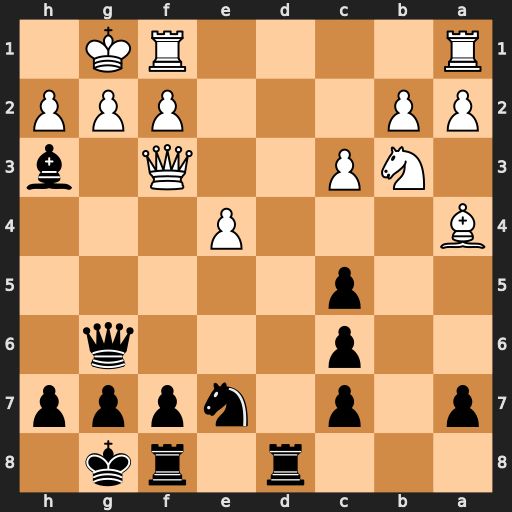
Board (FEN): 3r1rk1/p1p1nppp/2p3q1/2p5/B3P3/1NP2Q1b/PP3PPP/R4RK1
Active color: b
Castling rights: -
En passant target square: -
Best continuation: Rd3 Qg3 Rxg3